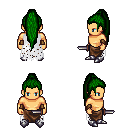
a pixel art fantasy rpg character, male body template, human, tanned skin, white tattered cape, robe skirt, green extra-long topknot hairstyle, cloth bracers, metal boots, dagger, four views (front, back, left, right), 2x2 character sprite sheet, small pixel art, hard edges, no anti-aliasing